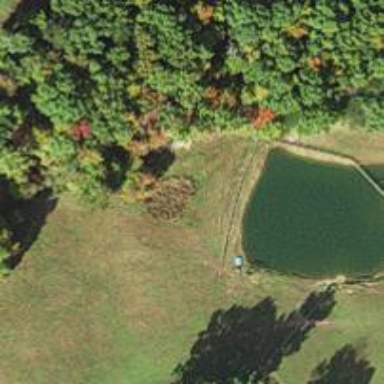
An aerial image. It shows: Pond surrounded by natural water.